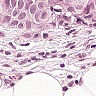
Metastatic tissue present: yes